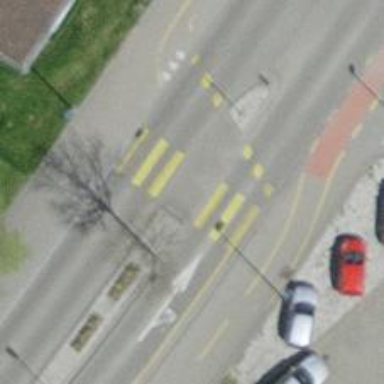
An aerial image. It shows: Zebra crossing on the road.